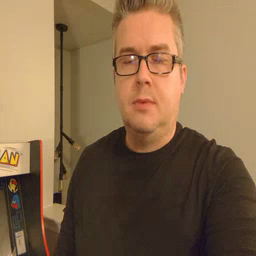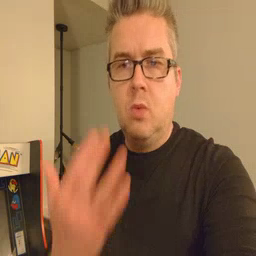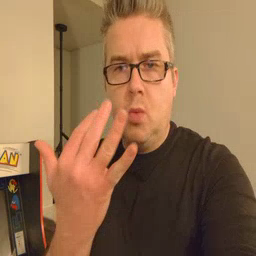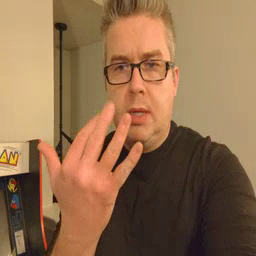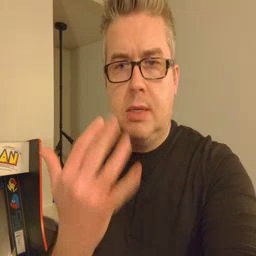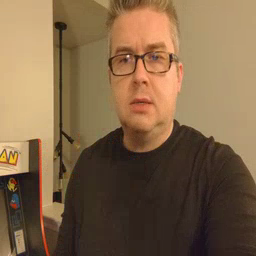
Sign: wait